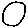
Label: circle